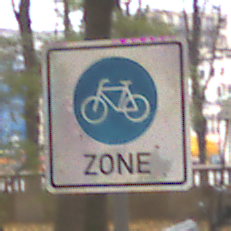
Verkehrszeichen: BeginnFahrradzone
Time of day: Midday
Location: Outdoor (Nature)
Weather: Overcast
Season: NotSpecified
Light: Natural